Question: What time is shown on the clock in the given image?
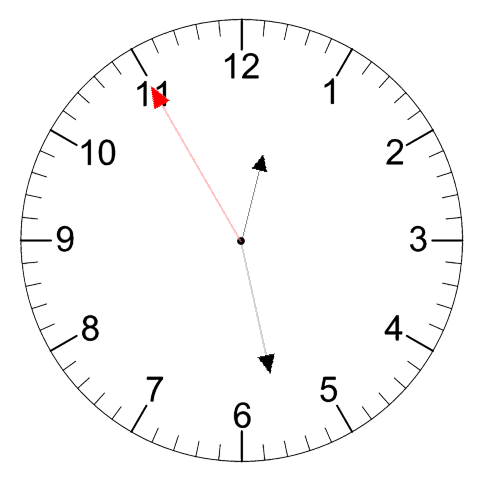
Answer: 12:27:55